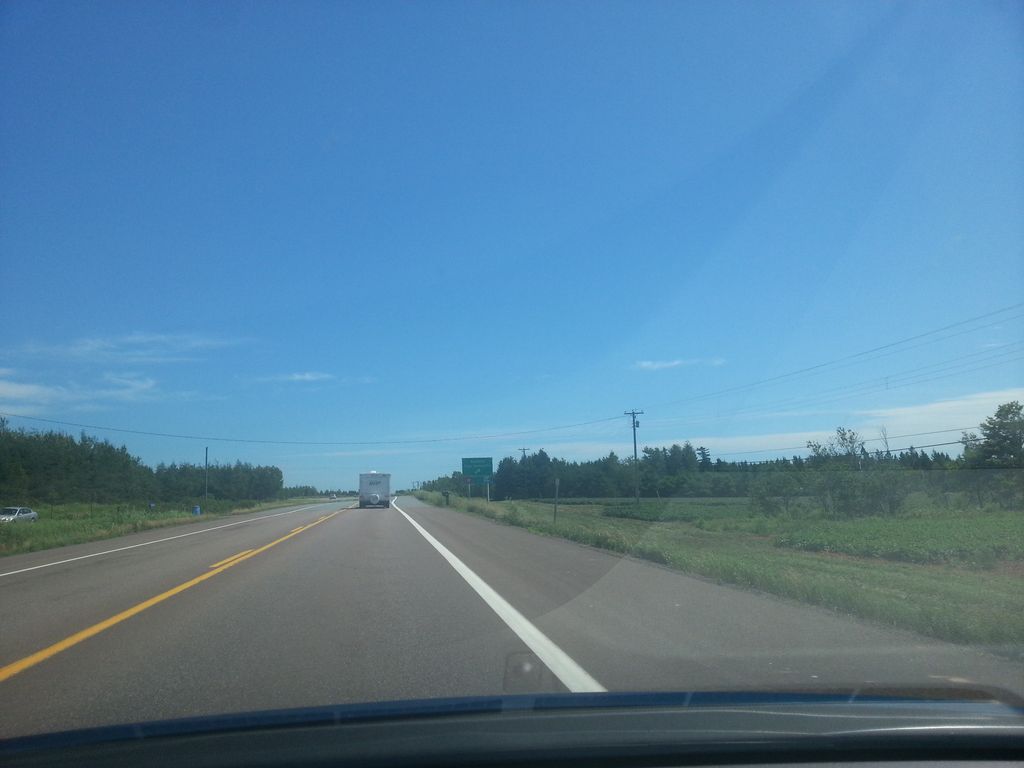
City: charlottetown